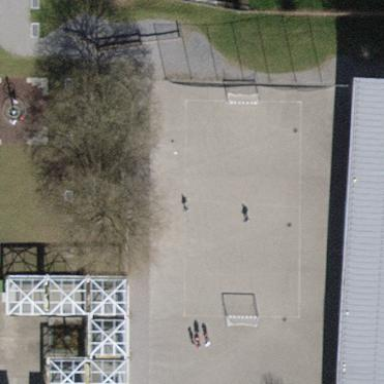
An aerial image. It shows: Asphalt soccer pitch for outdoor leisure and sports activities.